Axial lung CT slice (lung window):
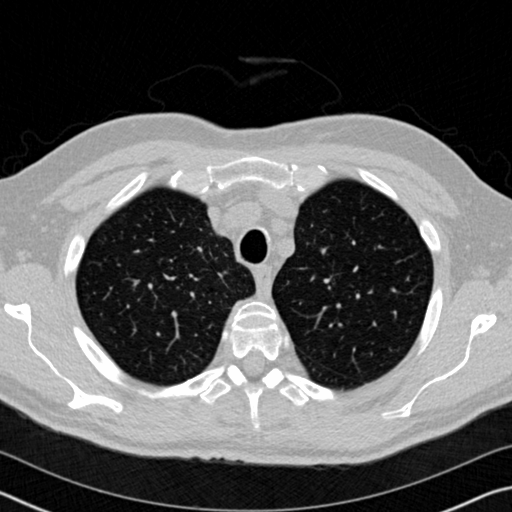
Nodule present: no